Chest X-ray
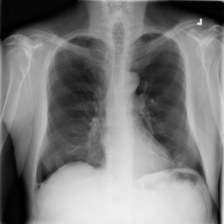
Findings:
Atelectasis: positive
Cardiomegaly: negative
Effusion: negative
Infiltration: negative
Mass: negative
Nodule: negative
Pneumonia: negative
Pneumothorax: negative
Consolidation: negative
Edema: negative
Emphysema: negative
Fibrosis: negative
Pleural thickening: negative
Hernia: negative